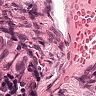
Metastatic tissue present: yes